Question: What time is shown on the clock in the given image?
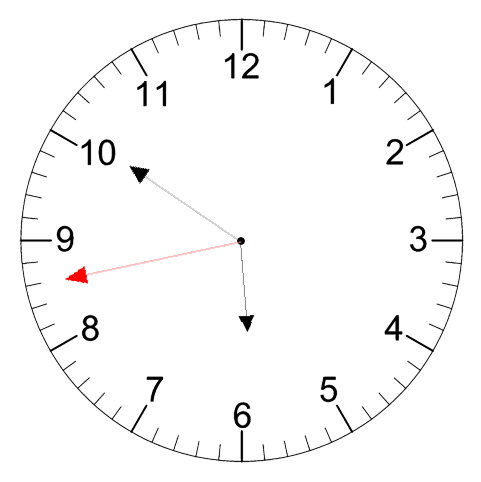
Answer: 05:50:43